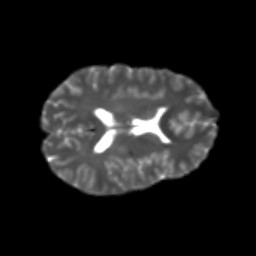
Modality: T2w
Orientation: axial
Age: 21
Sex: female
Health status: healthy
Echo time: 0.074 s